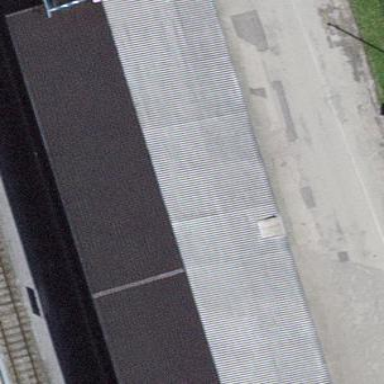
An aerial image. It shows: Train station building.